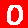
Digit: 0